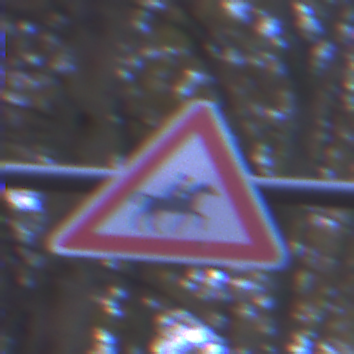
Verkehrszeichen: ReiterLinks
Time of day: Night
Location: Outdoor (Suburban)
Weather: PartlyCloudy
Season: NotSpecified
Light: Artificial